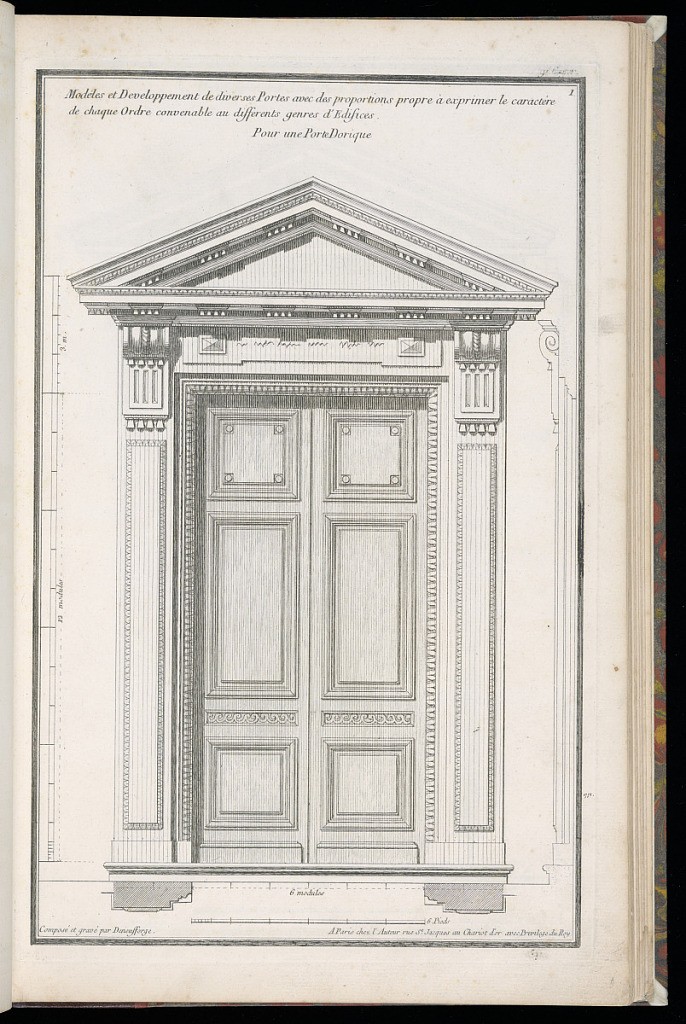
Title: Pour une Porte Dorique
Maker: Jean-François de Neufforge, Flemish, 1714–1791
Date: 1768
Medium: Engraving on paper
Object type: Print
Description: Design for a door decorated in the Doric order and with bands of lamb tongue ornament. The plate is signed and numbered.